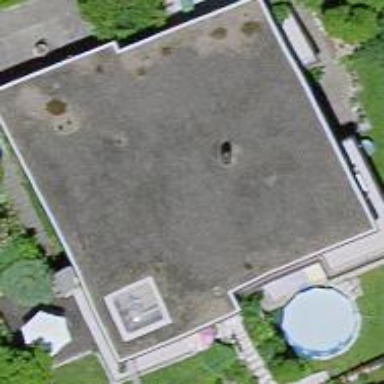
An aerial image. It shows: Residential building.